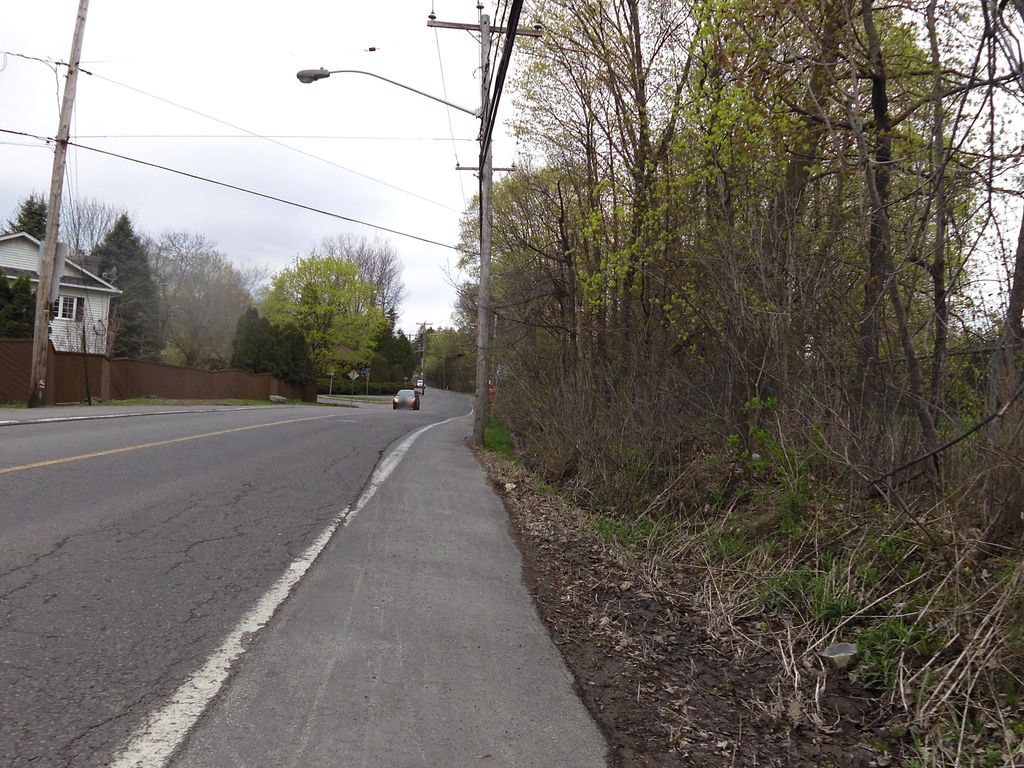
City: montreal